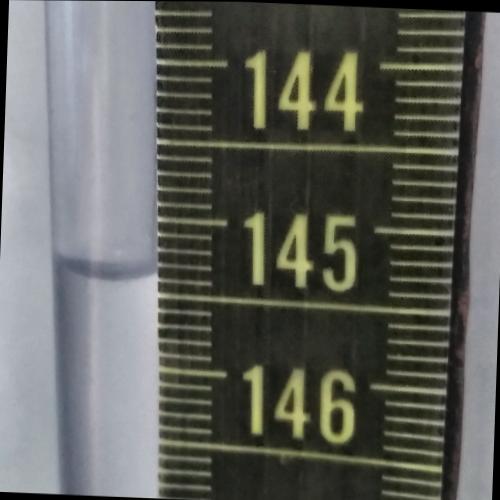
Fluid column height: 145.4 cm